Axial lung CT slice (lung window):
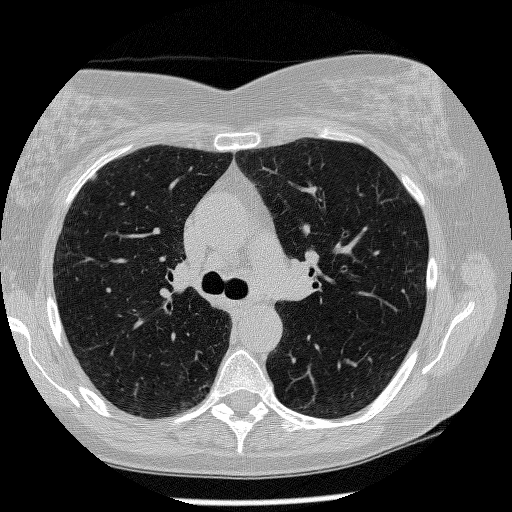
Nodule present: yes
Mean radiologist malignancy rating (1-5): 3.25